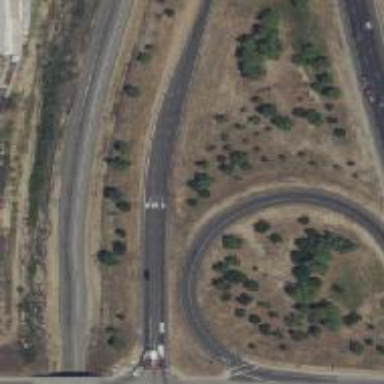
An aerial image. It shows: Motorway link.